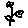
Label: flower